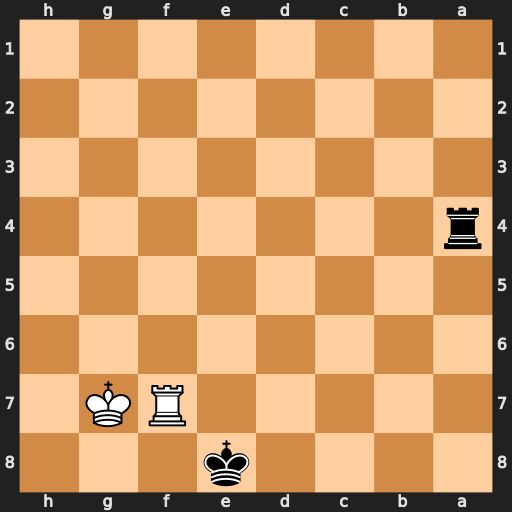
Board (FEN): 4k3/5RK1/8/8/r7/8/8/8
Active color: b
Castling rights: -
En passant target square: -
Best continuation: Rg4+ Kf6 Rf4+ Ke6 Rxf7